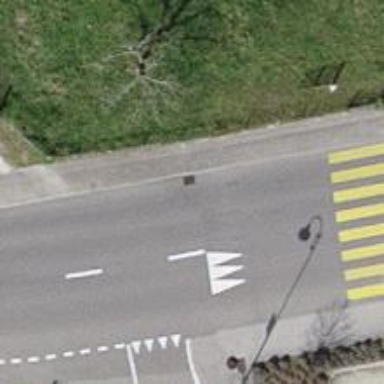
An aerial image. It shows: Traffic calming hump on the road.